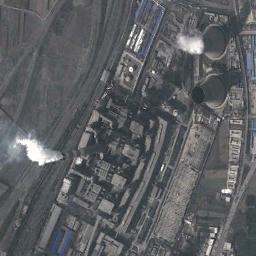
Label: thermal_power_station